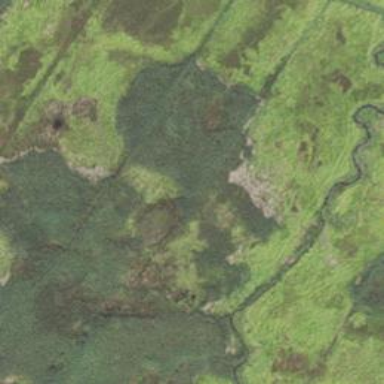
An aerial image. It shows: Conservation nature reserve area.